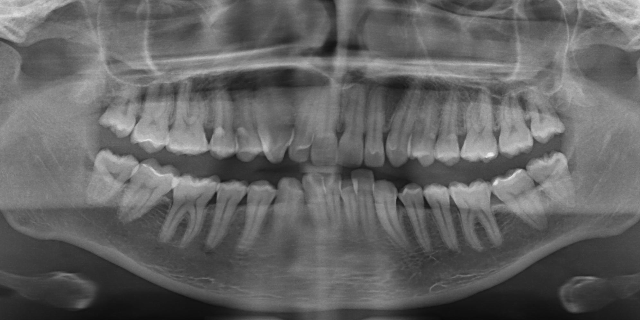
adult